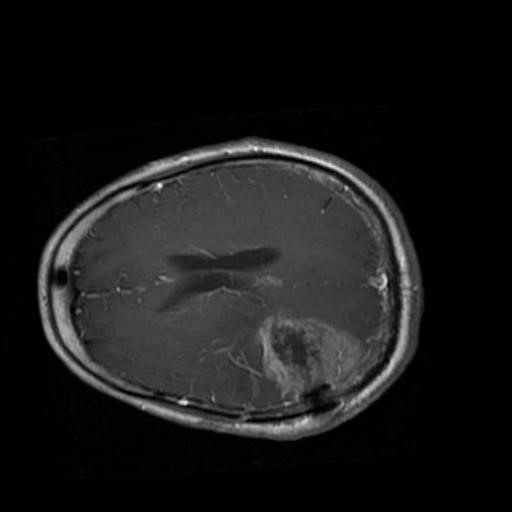
Label: brain_glioma